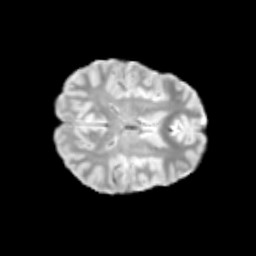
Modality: T2w
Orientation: axial
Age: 9
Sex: male
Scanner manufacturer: siemens
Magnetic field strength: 3 T
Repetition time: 3.8 s
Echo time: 0.07 s